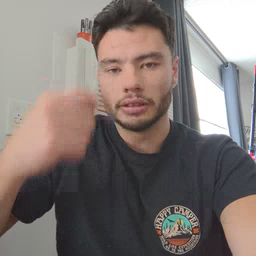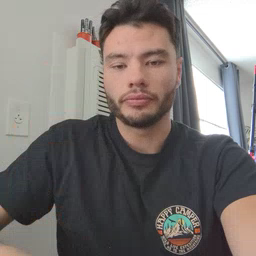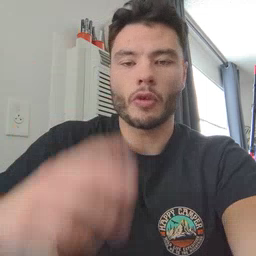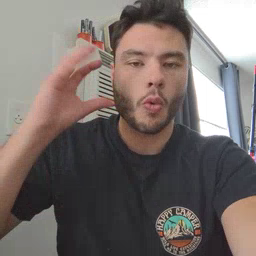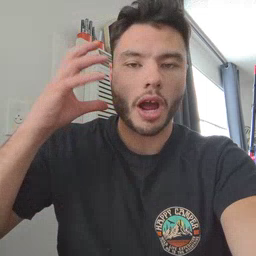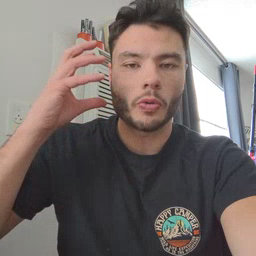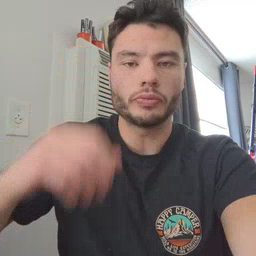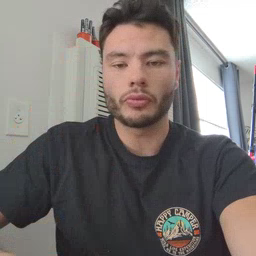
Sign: radio